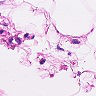
Metastatic tissue present: no